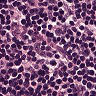
Metastatic tissue present: no